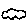
Label: cloud